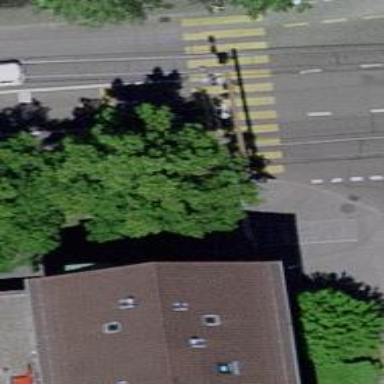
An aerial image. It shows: Kerb barrier.